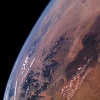
Label: land